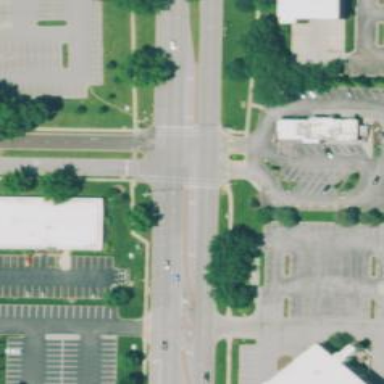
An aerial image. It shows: Marked road crossing.